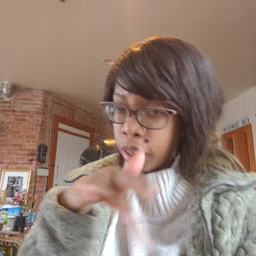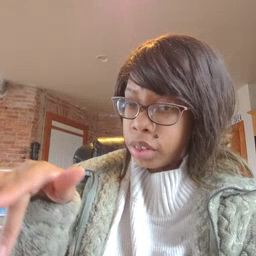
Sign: empty